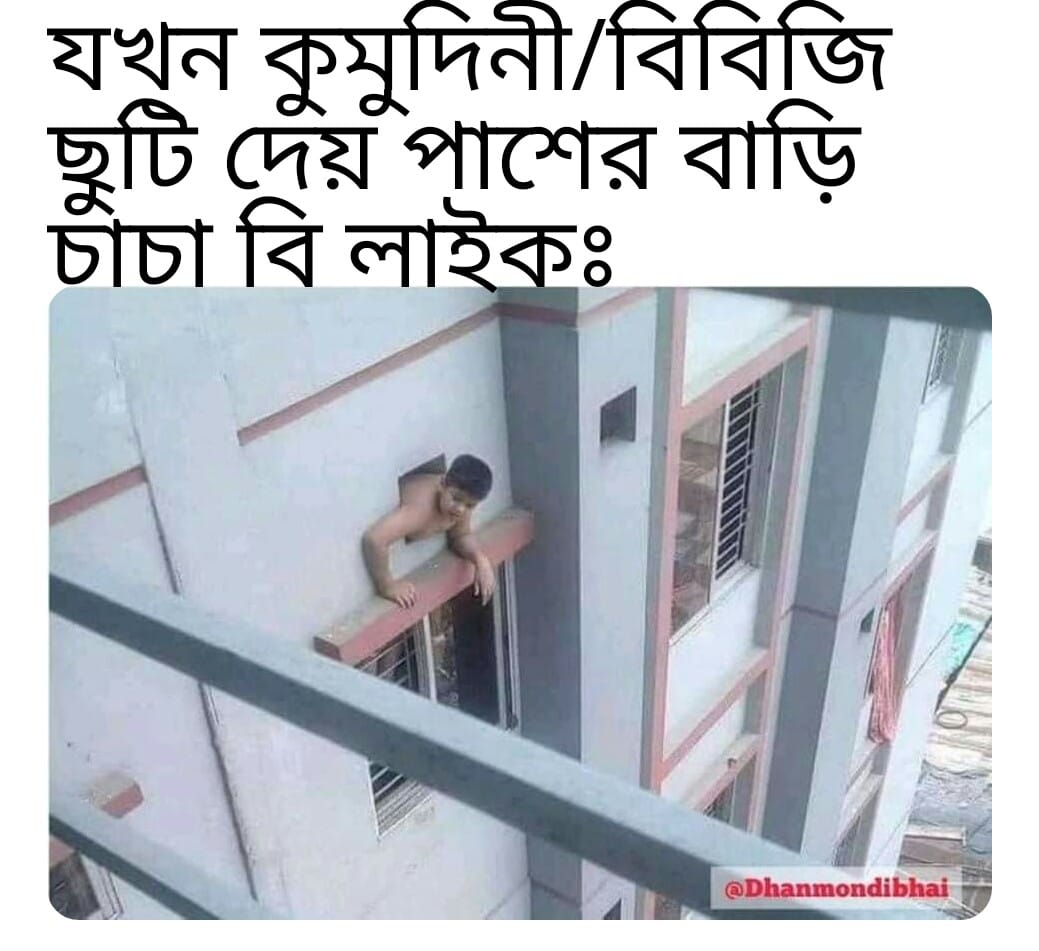
Caption: যখন কুমুদিনী/ বিবিজি ছুটি দেয় পাশের বাড়ি চাচা বি লাইকঃ
Label: non-hate